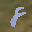
Label: 8